Interaction volume radius: 10 \u00c5
Interaction volume height: 20 \u00c5
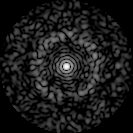
Disorder parameter: 0.8022